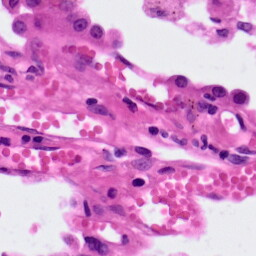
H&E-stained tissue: Lung